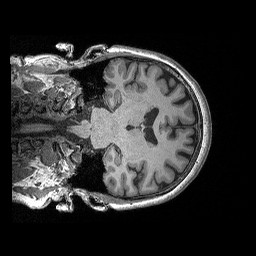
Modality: T1w
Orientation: coronal
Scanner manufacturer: siemens
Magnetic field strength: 3 T
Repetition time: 2.3 s
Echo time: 0.00298 s